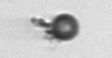
Label: bead